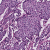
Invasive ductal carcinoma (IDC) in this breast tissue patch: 1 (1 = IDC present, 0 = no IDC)